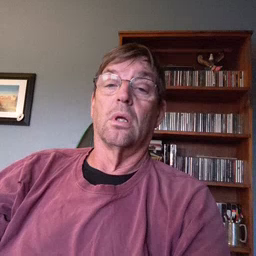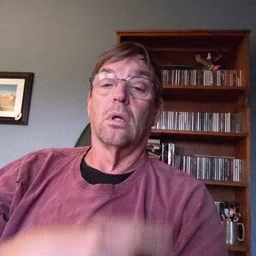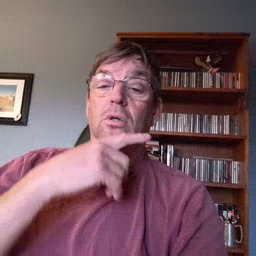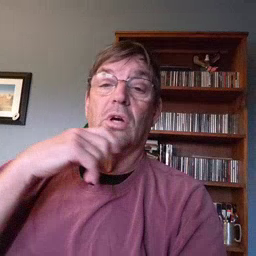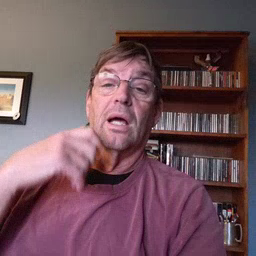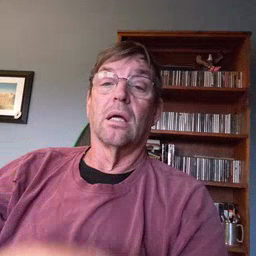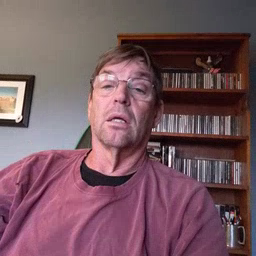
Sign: dry